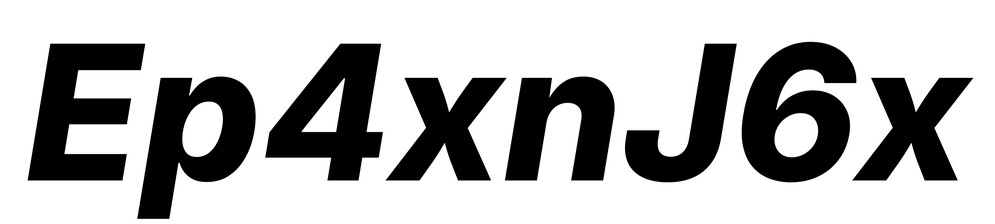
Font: Inter-Italic_ExtraBold_Italic